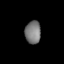
Tissue: lung
Cell type: Endothelial cells
Senescence score: 0.5807
Nuclear area (px): 351
Mean DAPI intensity: 121.373